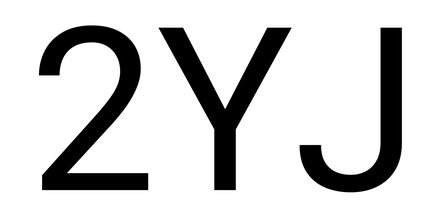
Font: Roboto_Regular